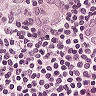
Metastatic tissue present: yes